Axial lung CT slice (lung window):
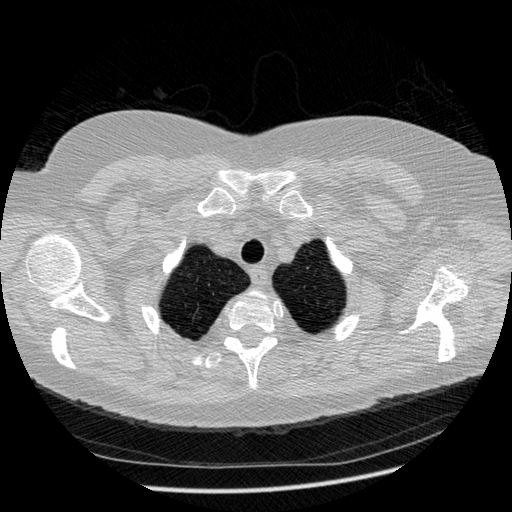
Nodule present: no